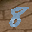
Label: 8